Interaction volume radius: 10 \u00c5
Interaction volume height: 20 \u00c5
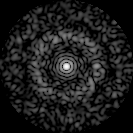
Disorder parameter: 0.8465